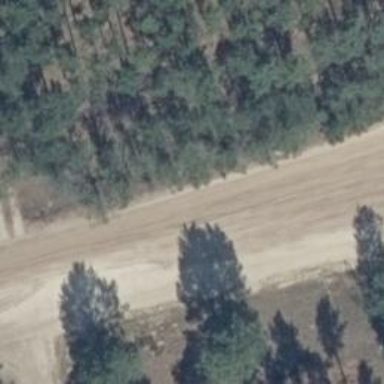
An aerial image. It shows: Sandy track with grade 5 tracktype.